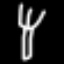
Label: fork